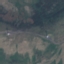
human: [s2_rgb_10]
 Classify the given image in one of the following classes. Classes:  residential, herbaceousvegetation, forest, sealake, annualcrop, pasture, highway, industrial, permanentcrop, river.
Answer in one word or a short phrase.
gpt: HerbaceousVegetation